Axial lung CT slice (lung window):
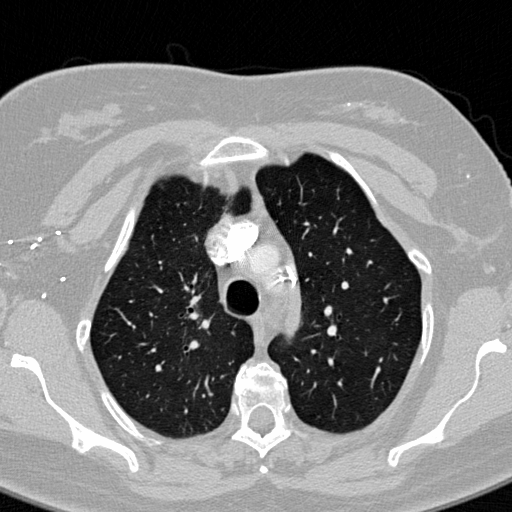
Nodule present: no